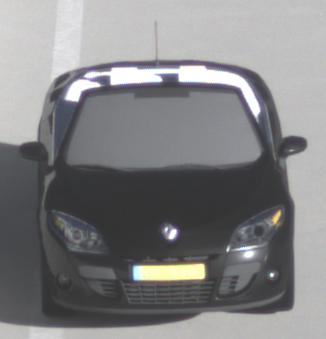
Make: Renault
Model: Mégane Coupé-Cabriolet 1.6 16V 110
Detailed model: Mégane (III) Coupé-Cabriolet
Model produced from: 2010/06
Model produced until: 2013/03
Doors: 2
Color: black
Road condition: dry road
Daytime: morning or afternoon
Contrast: high contrast